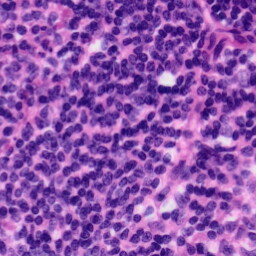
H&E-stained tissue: Tonsil